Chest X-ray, PA view. Patient: 54 years old, sex F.
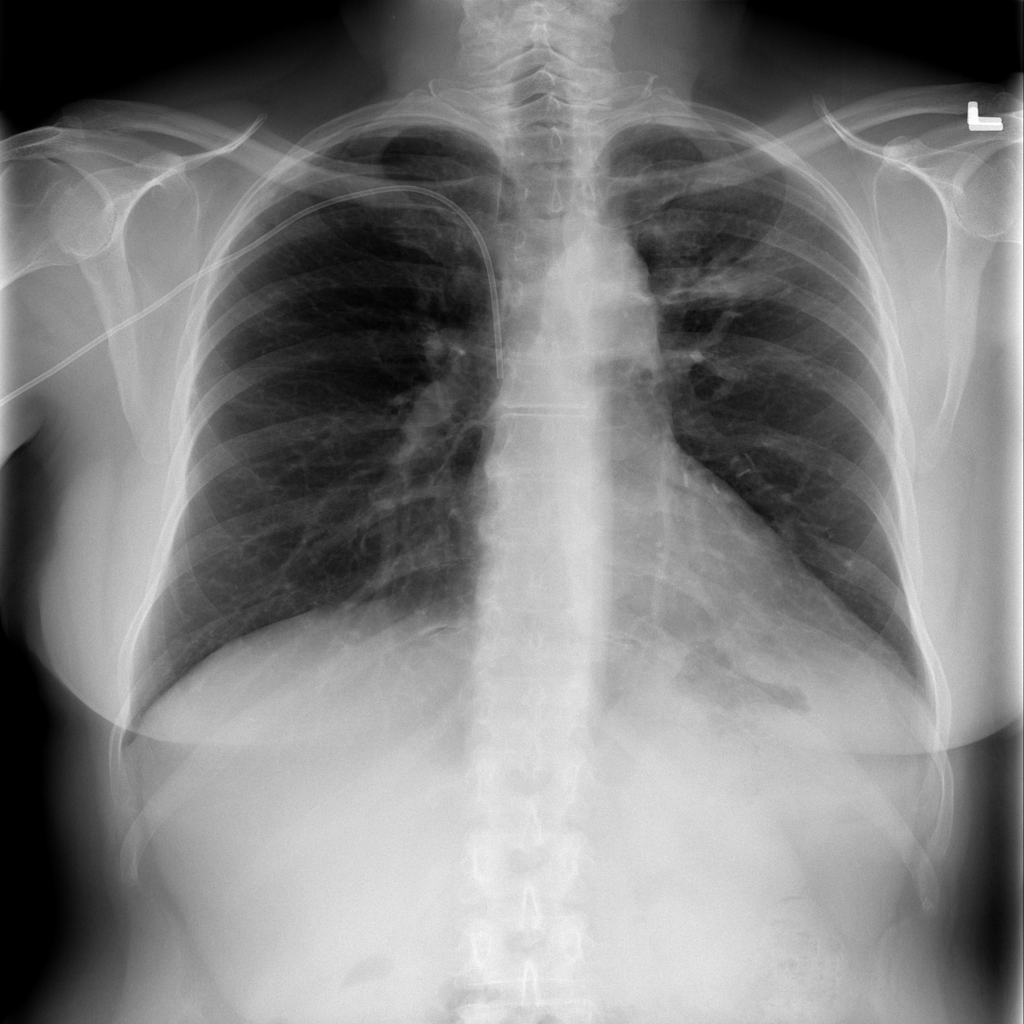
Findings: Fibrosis